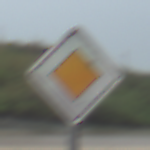
Verkehrszeichen: Vorfahrtsstrasse
Umgebung: Roofed, Beach
Tageszeit: Midday
Wetter: Overcast
Licht: Natural
Jahreszeit: NotSpecified
Kontrast: LowContrast